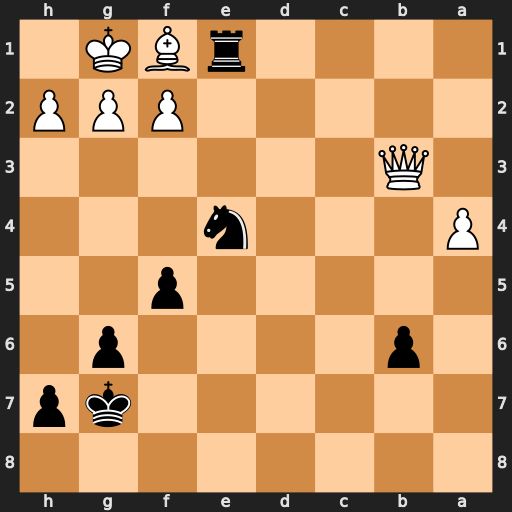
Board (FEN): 8/6kp/1p4p1/5p2/P3n3/1Q6/5PPP/4rBK1
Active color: b
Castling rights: -
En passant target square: -
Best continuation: Rxf1+ Kxf1 Nd2+ Ke2 Nxb3